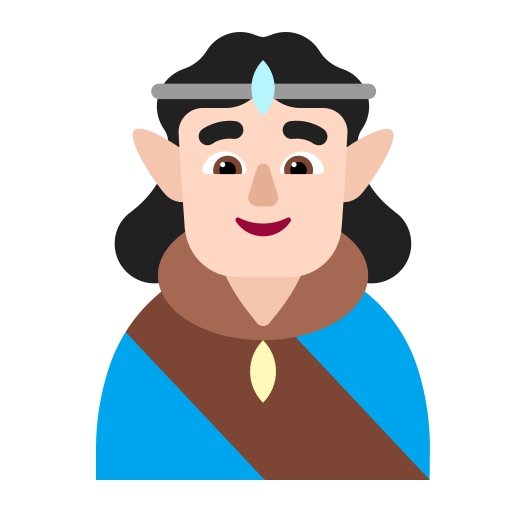
man elf flat light